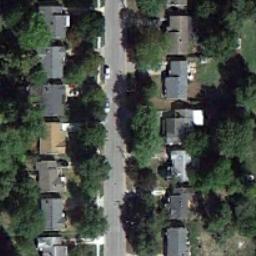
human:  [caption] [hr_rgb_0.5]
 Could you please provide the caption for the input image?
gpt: Many buildings of different shapes are in medium residential area .

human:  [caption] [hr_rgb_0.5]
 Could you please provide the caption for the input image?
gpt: The medium residential area has lots of houses arranged in lines and some trees and a road goes through the medium residential area .

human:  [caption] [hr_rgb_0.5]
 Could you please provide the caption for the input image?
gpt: There are two rows of houses in a medium-sized residential area .

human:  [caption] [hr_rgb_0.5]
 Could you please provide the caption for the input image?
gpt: The medium residential is on the grass next to some trees and road .

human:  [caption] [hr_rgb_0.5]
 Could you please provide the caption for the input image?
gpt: There are many green trees and gray buildings on the medium residential area .